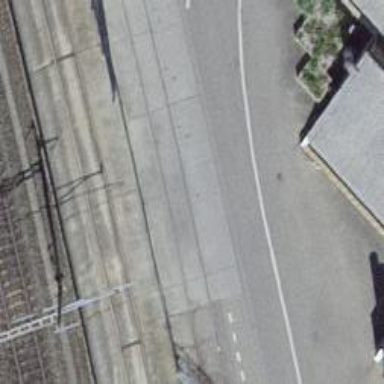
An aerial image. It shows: Railway spur service.